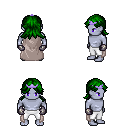
a pixel art fantasy rpg character, male body template, dark elf, purple skin, gray cape, white pants, green loose hair, purple tiara, metal gloves, four views (front, back, left, right), 2x2 character sprite sheet, small pixel art, hard edges, no anti-aliasing